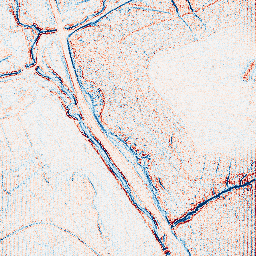
Category: edge_preserving
Decomposition family: anisotropic_diffusion
Decomposition parameters: iterations: 5
kappa: 50
gamma: 0.05
Upsampling method: fft_zeropad
Upsampling parameters: scale: 2
Upsampling scale: 2